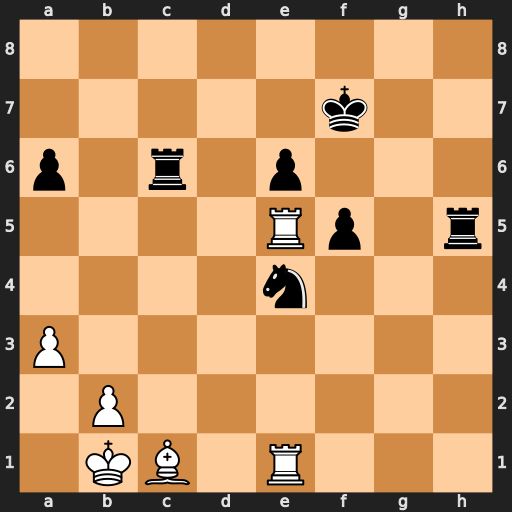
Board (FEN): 8/5k2/p1r1p3/4Rp1r/4n3/P7/1P6/1KB1R3
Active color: w
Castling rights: -
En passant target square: -
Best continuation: R1xe4 Rh1 Re1 Rxe1 Rxe1